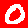
Digit: 0